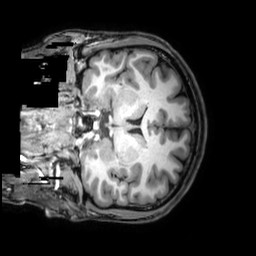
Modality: T1w
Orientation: coronal
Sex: male
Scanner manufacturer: philips
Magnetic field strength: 3 T
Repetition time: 0.008194 s
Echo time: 0.00375 s